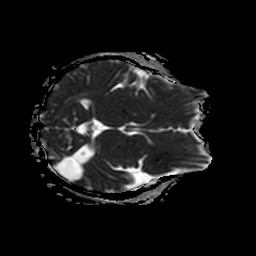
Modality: ADC
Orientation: axial
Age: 56
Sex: female
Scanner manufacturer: philips
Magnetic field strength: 3 T
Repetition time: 3.334 s
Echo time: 0.076 s